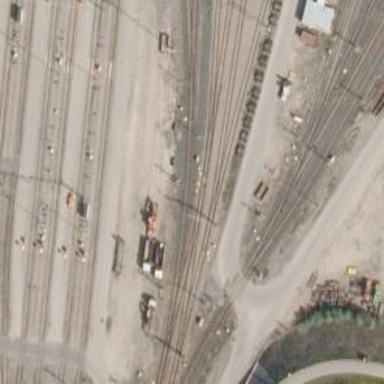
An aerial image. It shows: Railway signal.